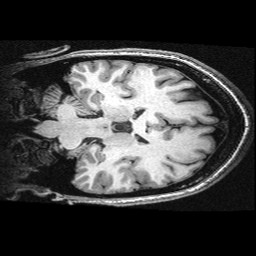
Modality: T1w
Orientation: coronal
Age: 29
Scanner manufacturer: siemens
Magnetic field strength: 3 T
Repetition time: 2.3 s
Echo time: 0.00336 s